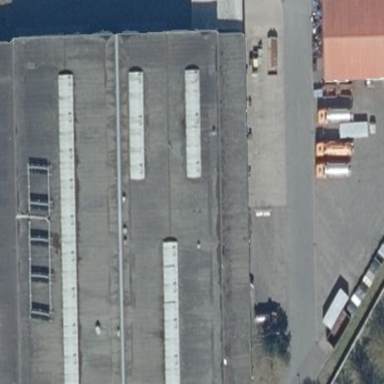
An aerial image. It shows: Industrial building.